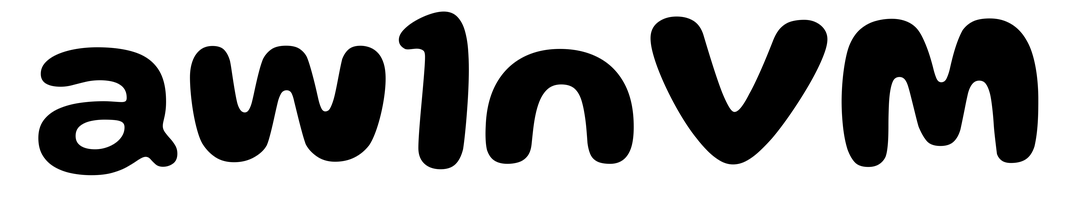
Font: Gluten_SemiBold